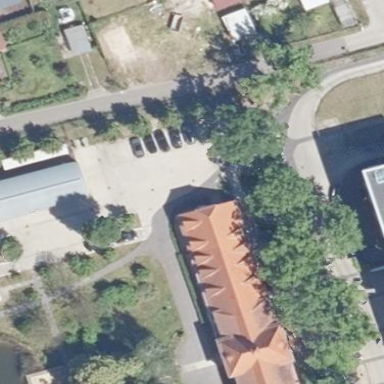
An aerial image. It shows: Hospital building.